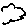
Label: cloud